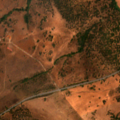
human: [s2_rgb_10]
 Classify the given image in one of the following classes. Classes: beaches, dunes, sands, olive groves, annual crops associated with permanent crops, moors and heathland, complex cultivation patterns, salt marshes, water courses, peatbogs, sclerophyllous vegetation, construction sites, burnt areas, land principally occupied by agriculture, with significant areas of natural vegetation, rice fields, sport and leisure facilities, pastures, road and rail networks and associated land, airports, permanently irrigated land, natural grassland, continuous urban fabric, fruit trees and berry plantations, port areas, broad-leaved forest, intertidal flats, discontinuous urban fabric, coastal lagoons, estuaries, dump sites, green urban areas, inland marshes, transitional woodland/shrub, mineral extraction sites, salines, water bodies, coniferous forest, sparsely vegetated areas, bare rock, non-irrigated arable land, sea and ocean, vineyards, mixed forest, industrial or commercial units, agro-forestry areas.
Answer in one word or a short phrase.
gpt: non-irrigated arable land, pastures, agro-forestry areas, broad-leaved forest